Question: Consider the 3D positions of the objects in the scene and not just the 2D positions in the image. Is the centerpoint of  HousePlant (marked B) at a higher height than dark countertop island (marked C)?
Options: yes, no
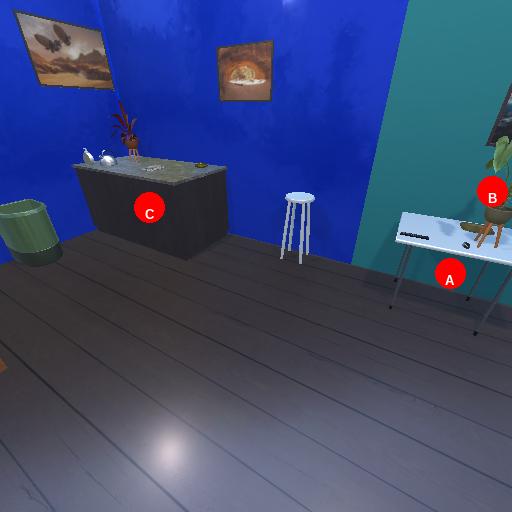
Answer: yes